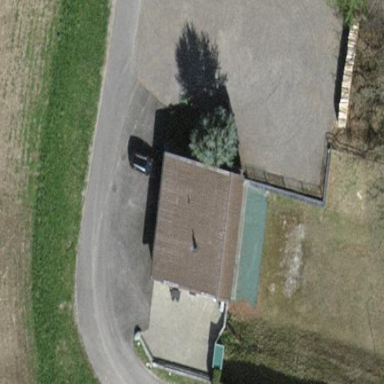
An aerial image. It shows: Building used for shooting sports.